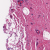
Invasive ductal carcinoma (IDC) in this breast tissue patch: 0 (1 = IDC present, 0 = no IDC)